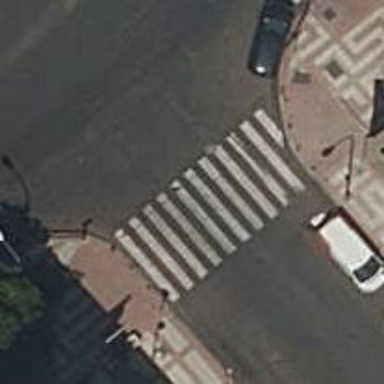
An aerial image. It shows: Road crossing with traffic signals.